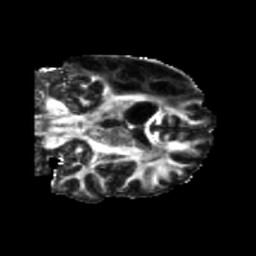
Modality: FA
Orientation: coronal
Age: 27
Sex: female
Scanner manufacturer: siemens
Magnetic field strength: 3 T
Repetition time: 5.25 s
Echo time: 0.08 s